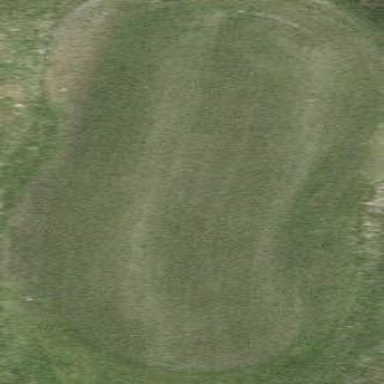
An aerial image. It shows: Green golf area with grass land use.